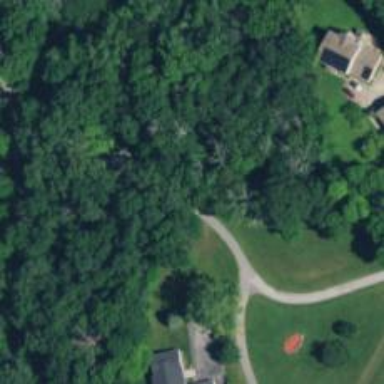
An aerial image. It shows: Driveway leading to service road.